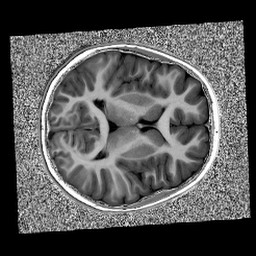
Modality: UNIT1
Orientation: axial
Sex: female
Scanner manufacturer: siemens
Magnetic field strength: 3 T
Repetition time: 5 s
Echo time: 0.00355 s